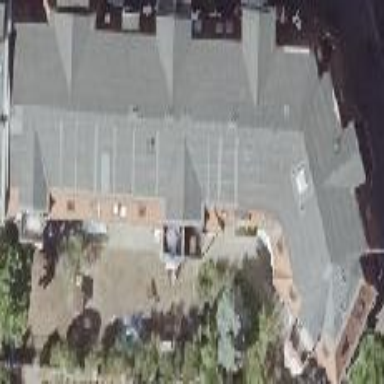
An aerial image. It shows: Apartments building with gambrel roof.